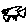
Label: fish